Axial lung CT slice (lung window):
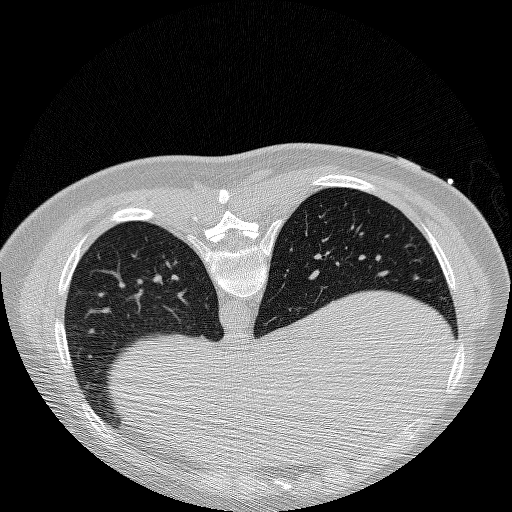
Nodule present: no